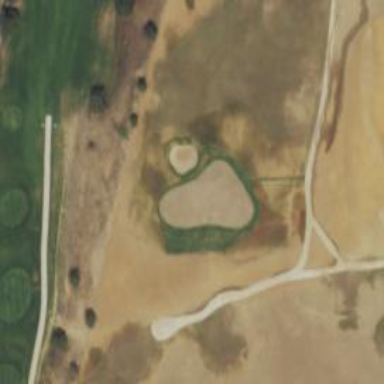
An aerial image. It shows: View of golf hole.